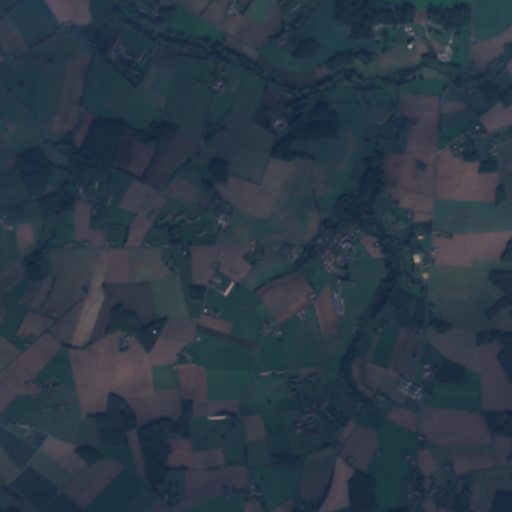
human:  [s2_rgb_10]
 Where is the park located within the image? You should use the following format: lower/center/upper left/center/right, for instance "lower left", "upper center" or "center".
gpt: The park is located in the center of the image.
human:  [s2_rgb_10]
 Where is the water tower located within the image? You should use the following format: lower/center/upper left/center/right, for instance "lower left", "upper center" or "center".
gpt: The water tower is located in the center left of the image.
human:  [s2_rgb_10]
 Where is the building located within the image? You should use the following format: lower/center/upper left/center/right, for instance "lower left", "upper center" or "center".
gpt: There is no building in the image.